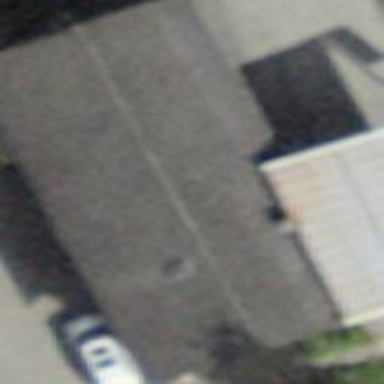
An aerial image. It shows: Building housing car repair shop.